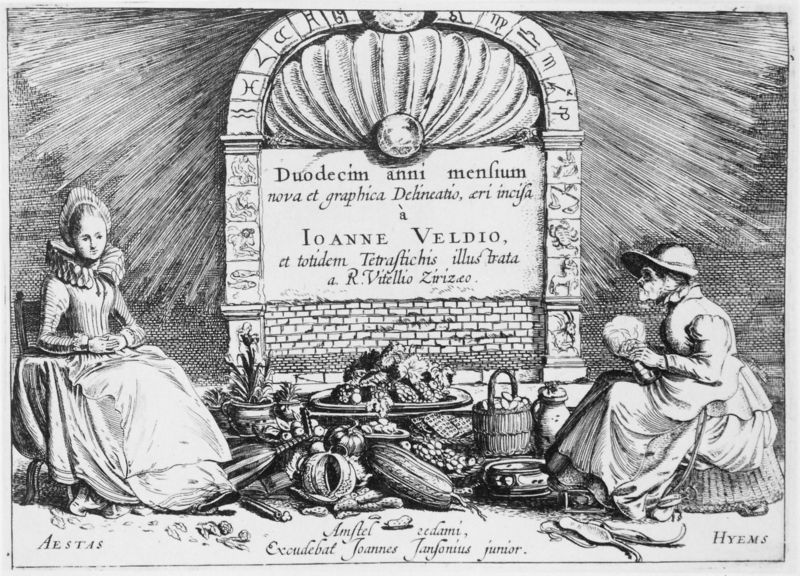
Titel: Sommer und Winter (Aestas Hyems)
Künstler: Jan van de Velde
Schlagwörter: frauen, mädchen, sitzen, damen, frau, hut, stuhl, obst, alt, jung, alte, johannes, kragen, schale, musik, pflanze, brunnen, gemüse, kanne, krug, kürbis, trauben, apfel, holzschnitt, grafik, herbst, markt, inschrift, korb, junge, waage, buch, druck, druckgraphik, speisen, titelseite, kartoffeln, zeit, sternzeichen, traktat, latein, graphk, personifikationen, tierkreiszeichen, skorpion, aestas, ioanne, ruben, hyems, veldio, firsche, ioanne veldio, steinzeichne, johannes johanius, memento moria, velido